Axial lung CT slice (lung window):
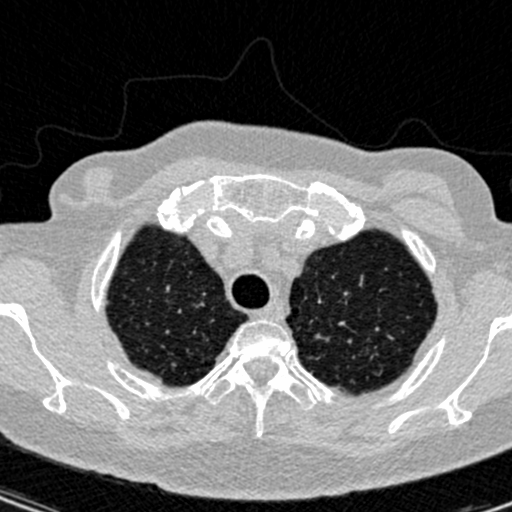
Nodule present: no